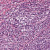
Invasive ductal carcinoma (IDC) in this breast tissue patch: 1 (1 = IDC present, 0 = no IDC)